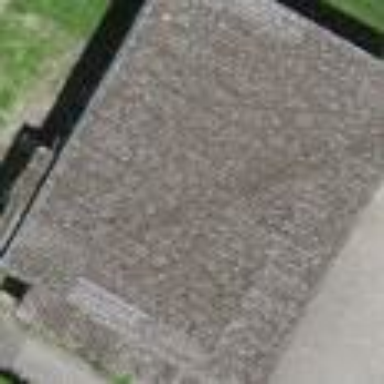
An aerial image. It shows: Garage building.